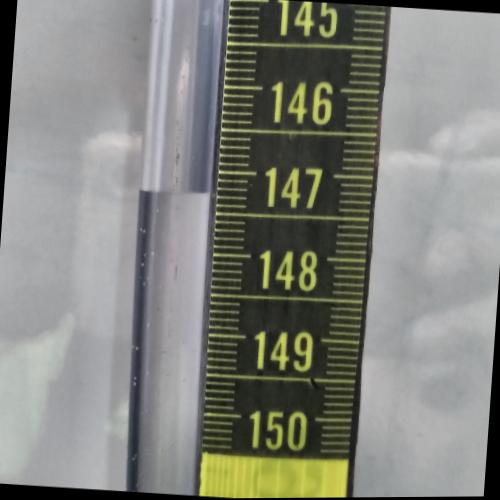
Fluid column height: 147.3 cm